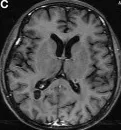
Representative magnetic resonance imaging images of the brain metastatic lesions at different time points. And T2-weighted FLAIR MRI.
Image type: radiology (mri)